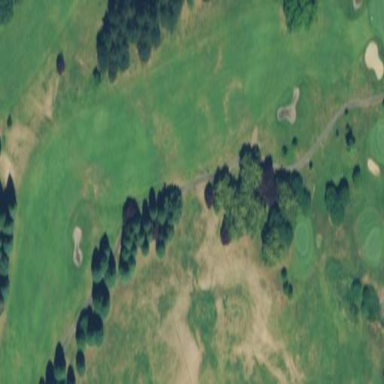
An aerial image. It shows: Scenic golf fairway.